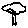
Label: tree